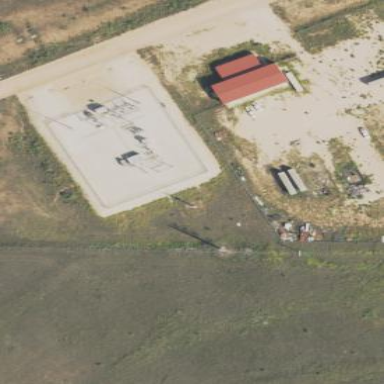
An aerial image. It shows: Distribution level power substation enclosed by fence.